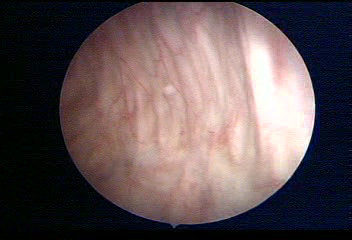
Modality: WLC
Class: Normal mucosa
Bladder cancer association: No